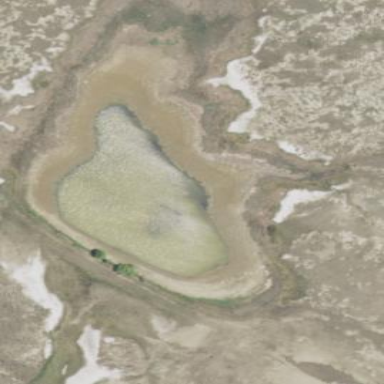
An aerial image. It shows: Reservoir.